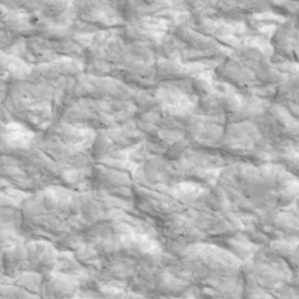
Label: non_frost